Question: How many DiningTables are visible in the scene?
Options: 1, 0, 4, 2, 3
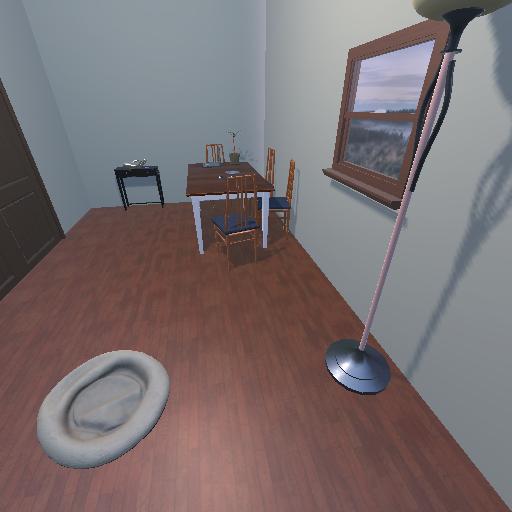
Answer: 1